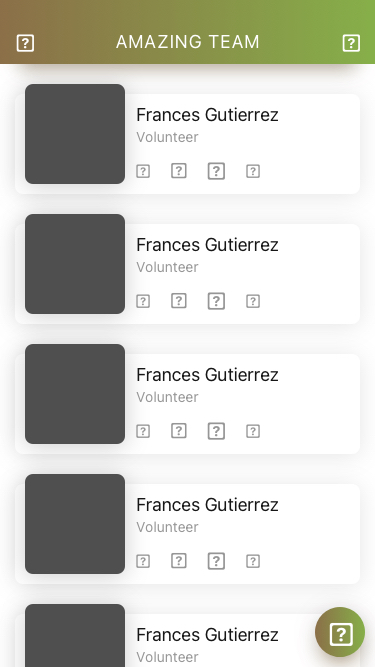
Text in this UI design:
Frances Gutierrez
Volunteer




Frances Gutierrez
Volunteer
Frances Gutierrez
Volunteer




Frances Gutierrez
Volunteer




Frances Gutierrez
Volunteer




Amazing Team


